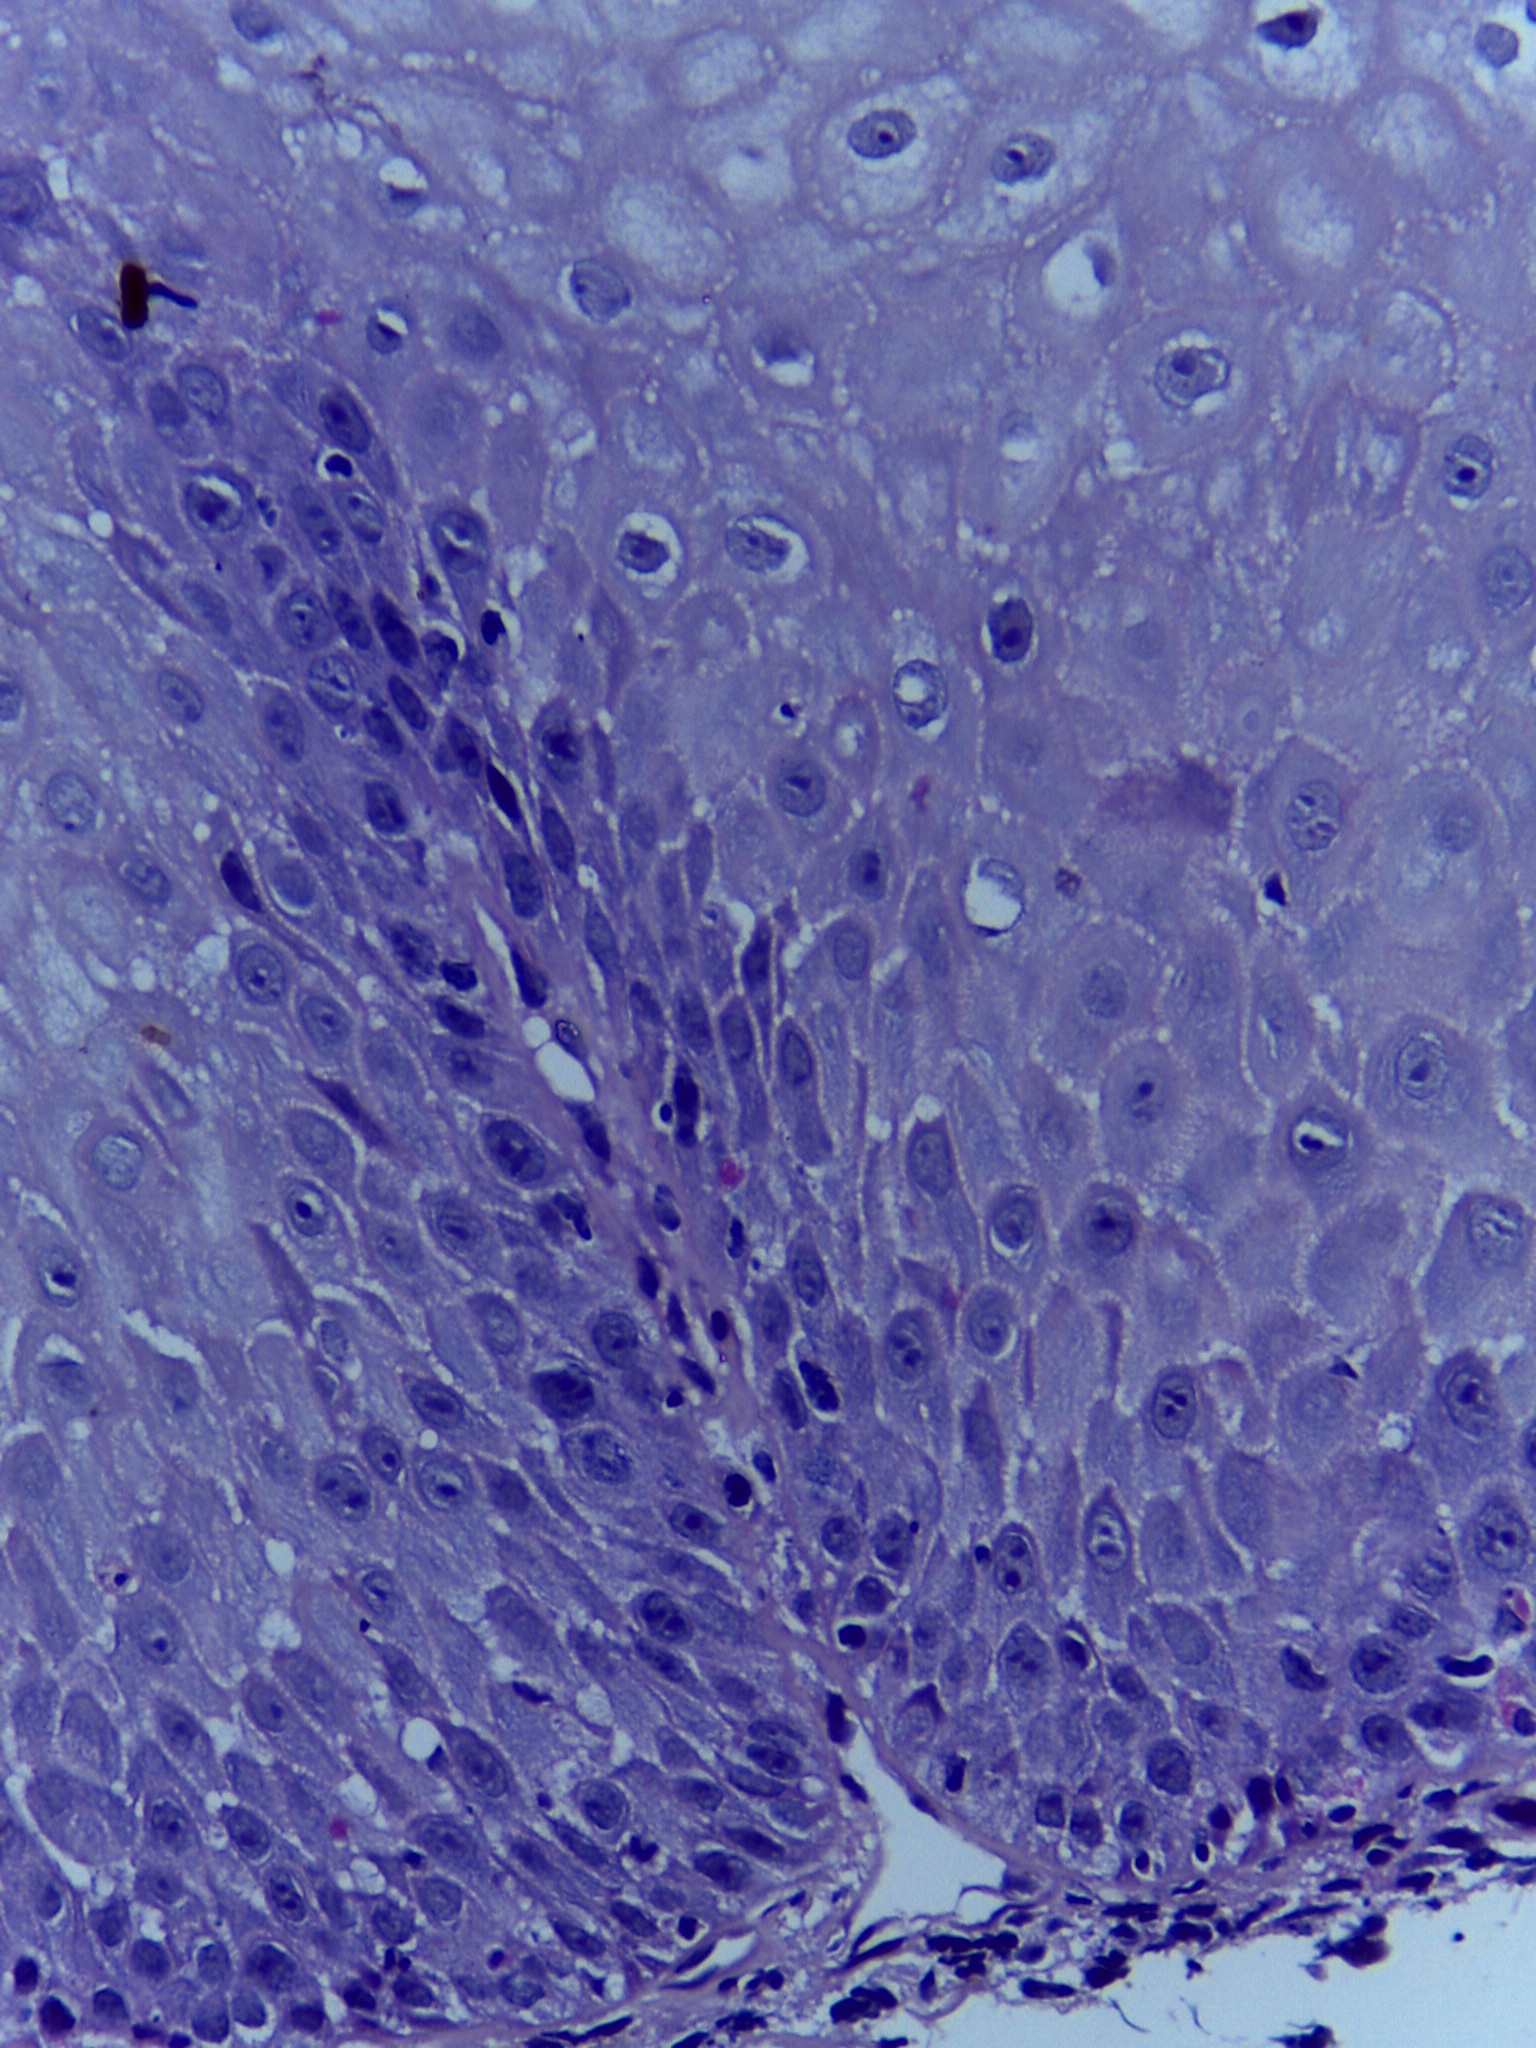
Diagnosis: OSCC